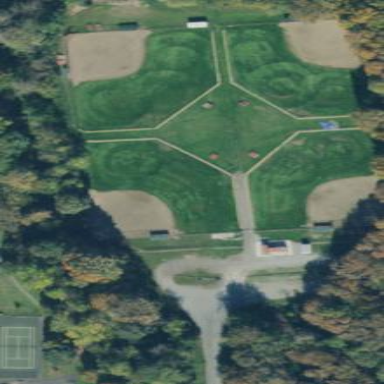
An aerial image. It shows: Baseball pitch for leisure land activities.